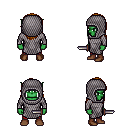
a pixel art fantasy rpg character, male body template, orc, green skin, chain mail, red pants, blonde long hairstyle, chain hood, brown shoes, dagger, four views (front, back, left, right), 2x2 character sprite sheet, small pixel art, hard edges, no anti-aliasing